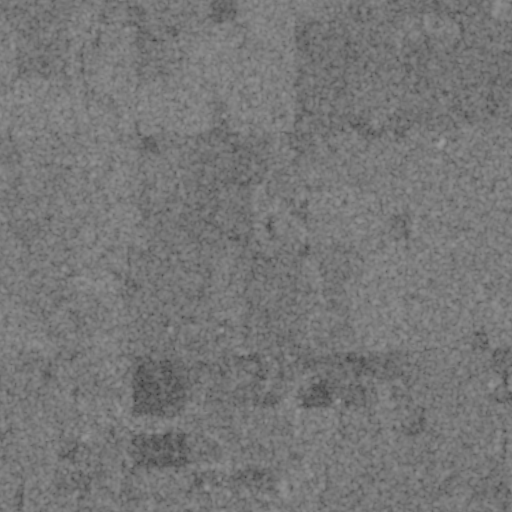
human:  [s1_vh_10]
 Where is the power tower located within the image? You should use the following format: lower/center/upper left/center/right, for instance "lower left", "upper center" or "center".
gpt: The power tower is located in the right of the image.
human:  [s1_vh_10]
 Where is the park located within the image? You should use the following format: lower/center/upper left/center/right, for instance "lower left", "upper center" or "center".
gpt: There is no park in the image.

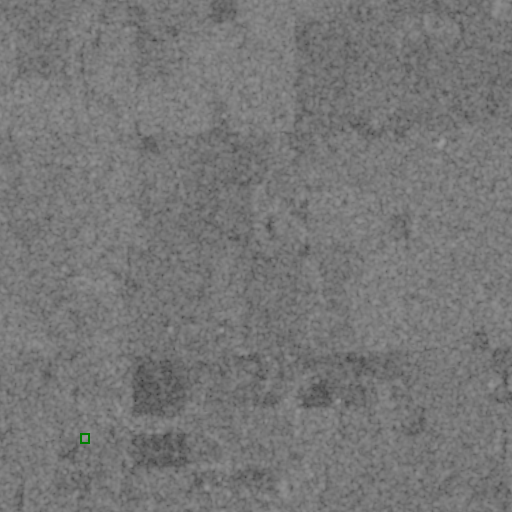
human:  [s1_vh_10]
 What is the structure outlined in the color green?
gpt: The structure outlined in green is a building.
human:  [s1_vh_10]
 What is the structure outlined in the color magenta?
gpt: There is no magenta outline.